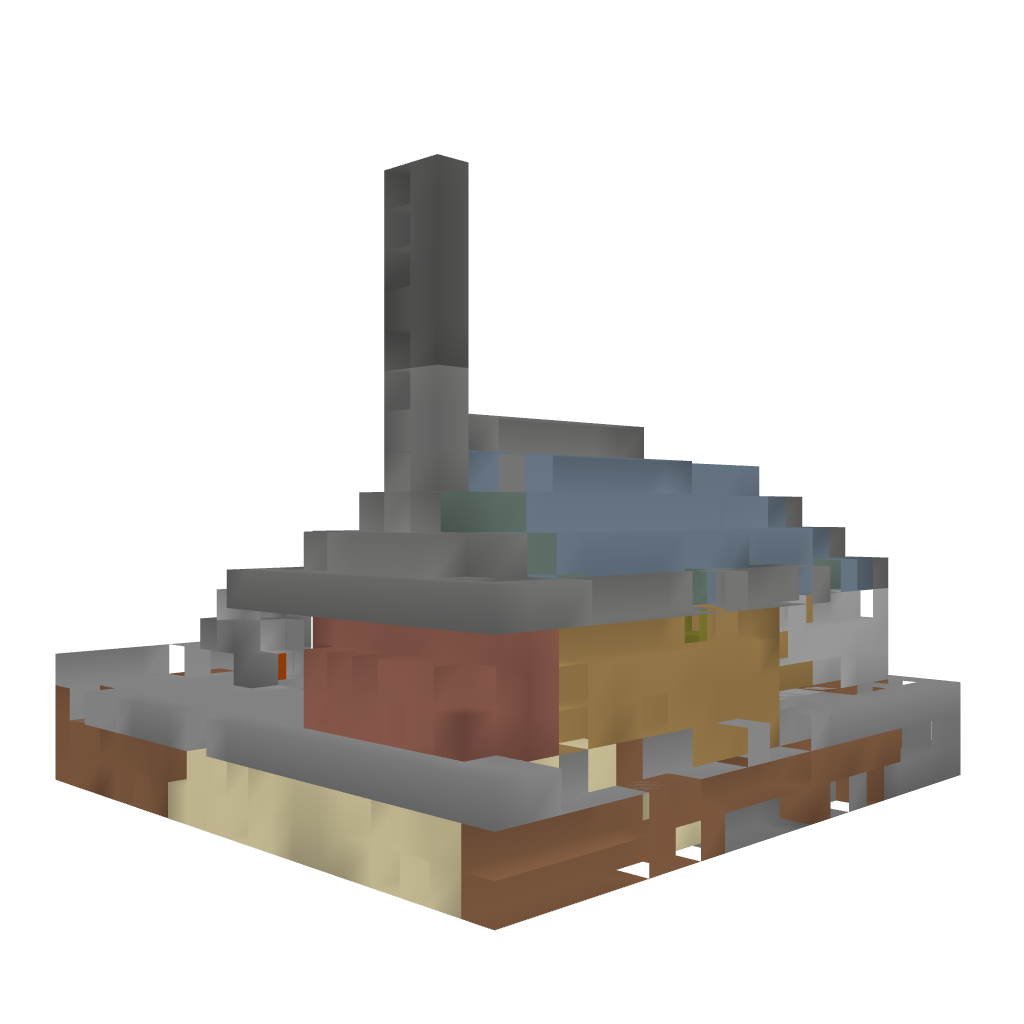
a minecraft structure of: Cozy house